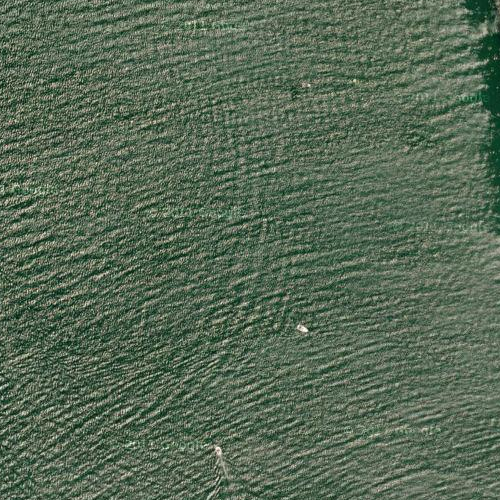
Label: sydney